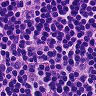
Metastatic tissue present: no